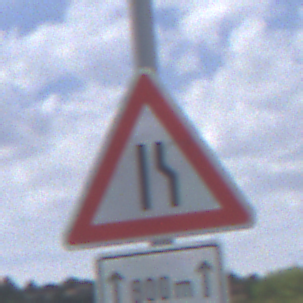
Verkehrszeichen: EinseitigVerengteFahrbahnRechts
Zusatzzeichen unten: LaengeEinerStrecke1
Umgebung: Outdoor, Nature
Tageszeit: Midday
Wetter: PartlyCloudy
Licht: Natural
Jahreszeit: NotSpecified
Kontrast: HighContrast